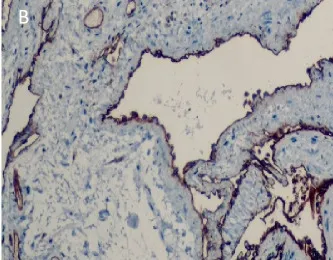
(B) Immunohistochemical staining results showed that cells arranged in the vascular space were CD31 positive. (Immunohistochemical staining, x100).
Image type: pathology (immunostaining)